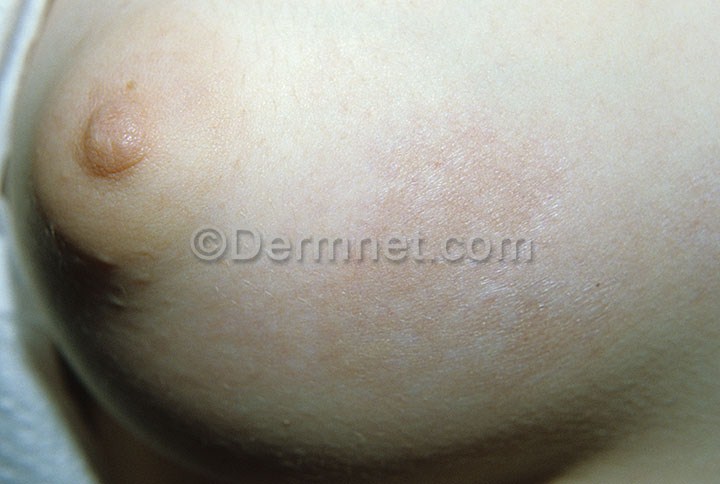
Disease: Lupus and other Connective Tissue diseases